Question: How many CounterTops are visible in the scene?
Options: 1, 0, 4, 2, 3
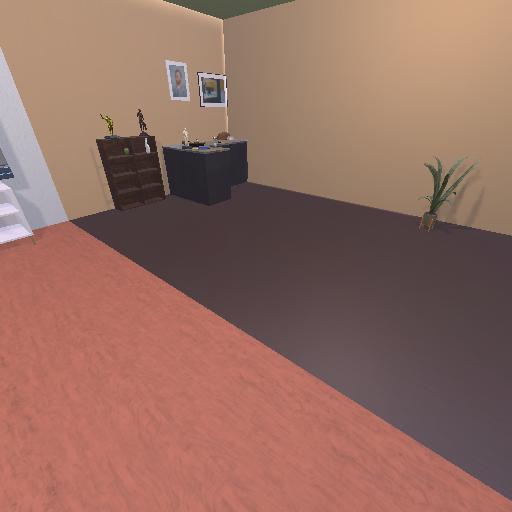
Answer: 1